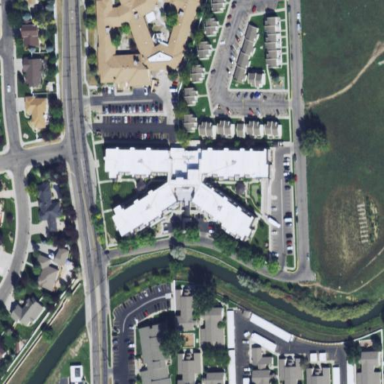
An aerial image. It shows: Nursing home building.